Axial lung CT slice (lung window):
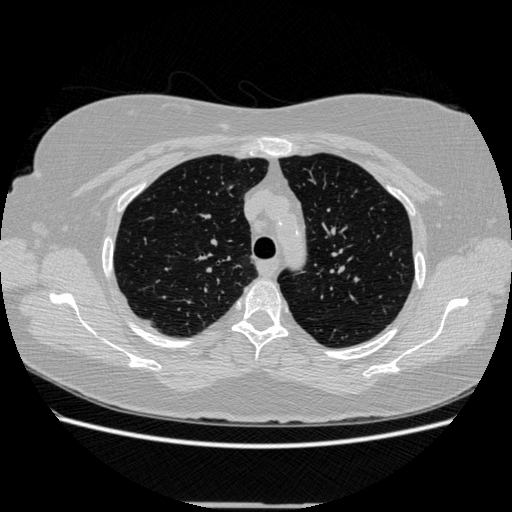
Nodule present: no